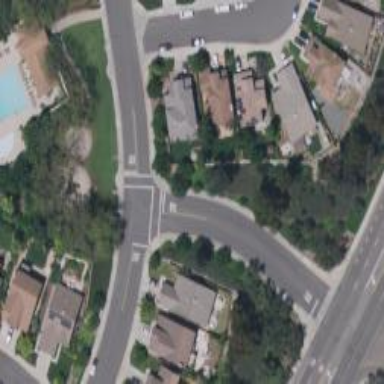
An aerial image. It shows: Residential road with separate asphalt sidewalk.